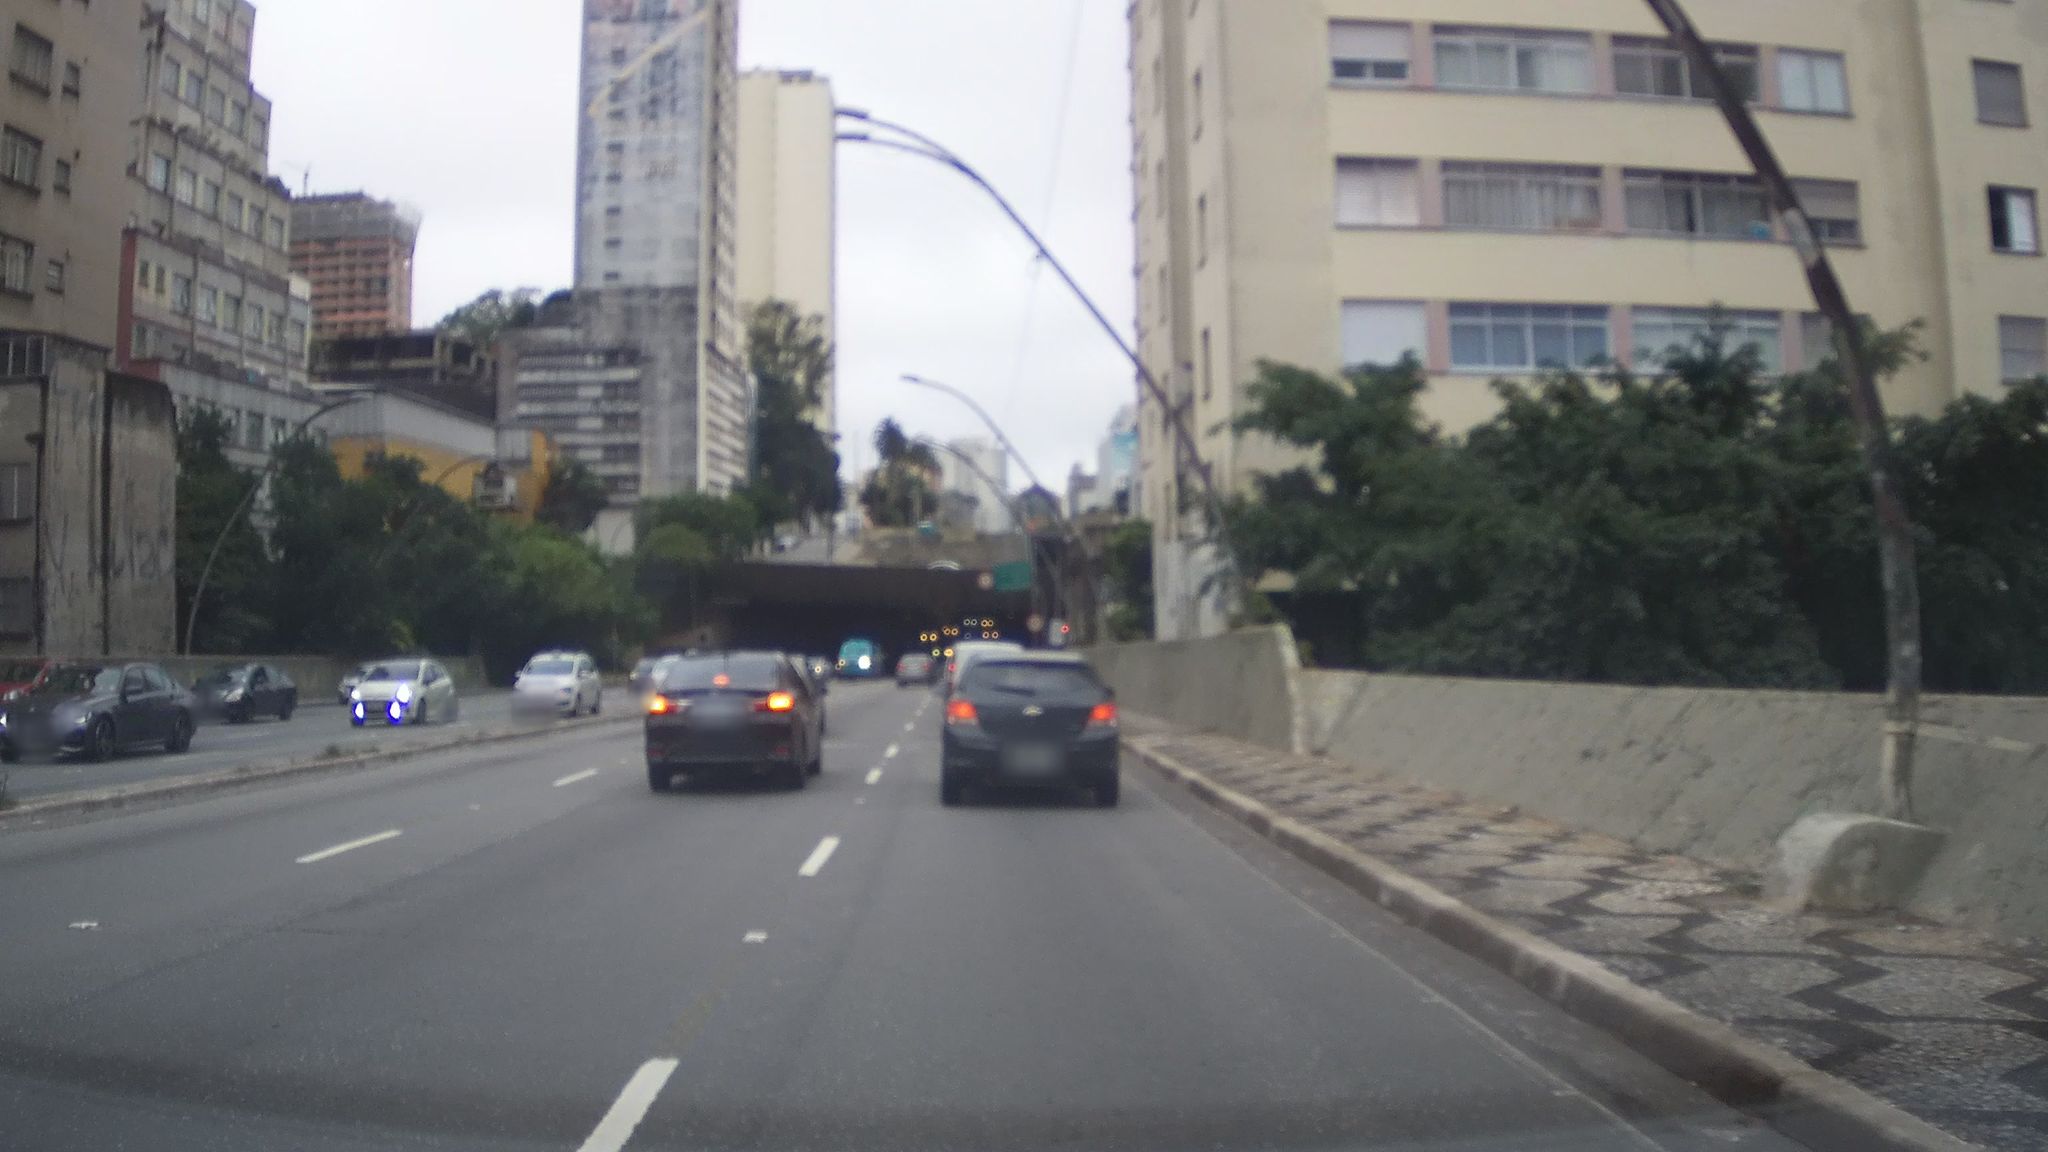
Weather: clear
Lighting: day
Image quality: good
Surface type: driving surface
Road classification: trunk
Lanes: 3
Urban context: urban centre
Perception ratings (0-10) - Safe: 2.57, Lively: 6.04, Beautiful: 3.91, Boring: 1.24, Depressing: 4.33, Wealthy: 5.4